Interaction volume radius: 10 \u00c5
Interaction volume height: 40 \u00c5
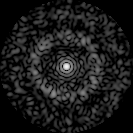
Disorder parameter: 0.8156